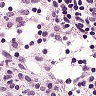
Metastatic tissue present: no